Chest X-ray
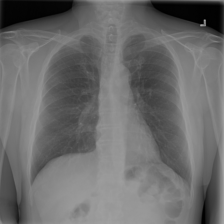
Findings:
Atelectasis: negative
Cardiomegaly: negative
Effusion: negative
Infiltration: negative
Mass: negative
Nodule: negative
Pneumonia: negative
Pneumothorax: negative
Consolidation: negative
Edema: negative
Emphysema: negative
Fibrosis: negative
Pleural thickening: negative
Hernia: negative